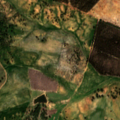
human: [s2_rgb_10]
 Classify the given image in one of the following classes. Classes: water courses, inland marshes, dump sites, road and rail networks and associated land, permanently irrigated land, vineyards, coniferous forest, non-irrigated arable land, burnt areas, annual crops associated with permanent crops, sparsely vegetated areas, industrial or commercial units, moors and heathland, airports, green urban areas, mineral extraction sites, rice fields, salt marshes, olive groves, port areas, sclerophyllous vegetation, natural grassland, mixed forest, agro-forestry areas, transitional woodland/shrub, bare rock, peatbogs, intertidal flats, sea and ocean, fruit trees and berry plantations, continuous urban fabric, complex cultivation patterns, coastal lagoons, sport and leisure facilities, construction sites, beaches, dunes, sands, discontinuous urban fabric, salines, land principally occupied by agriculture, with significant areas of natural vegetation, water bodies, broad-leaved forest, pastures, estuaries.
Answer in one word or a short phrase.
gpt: non-irrigated arable land, agro-forestry areas, broad-leaved forest, transitional woodland/shrub